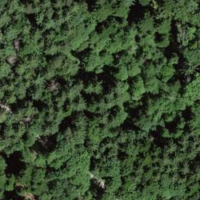
EUNIS habitat code: 44
Species observed at this site:
Silene dioica
Aegopodium podagraria